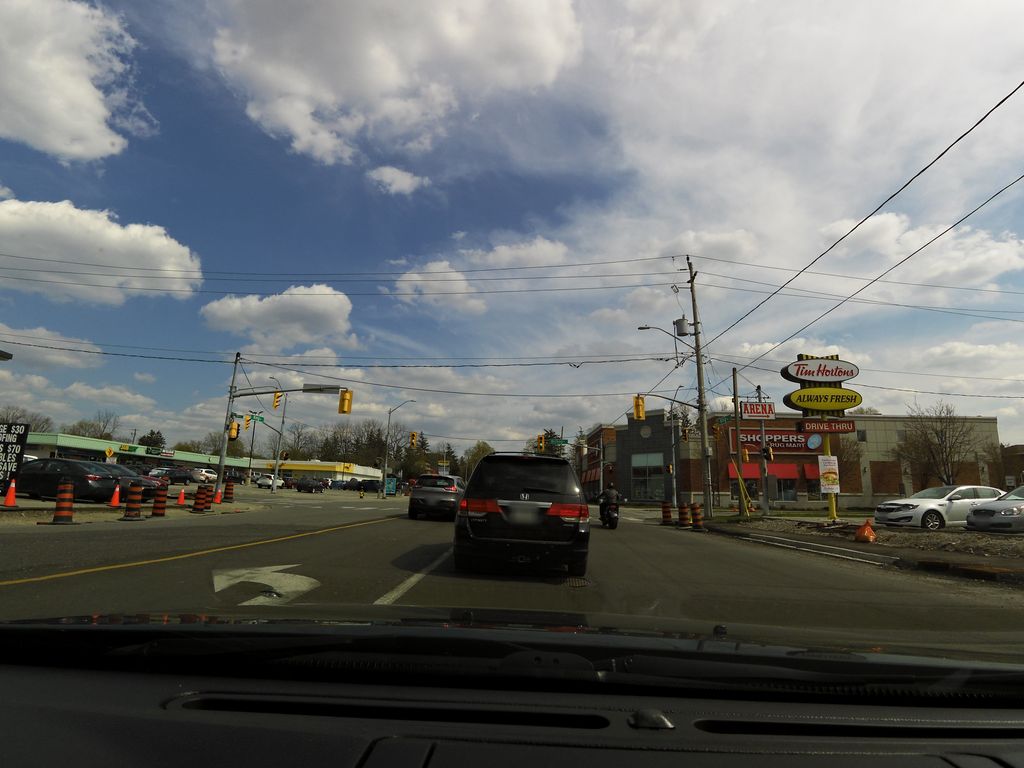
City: kitchener-waterloo